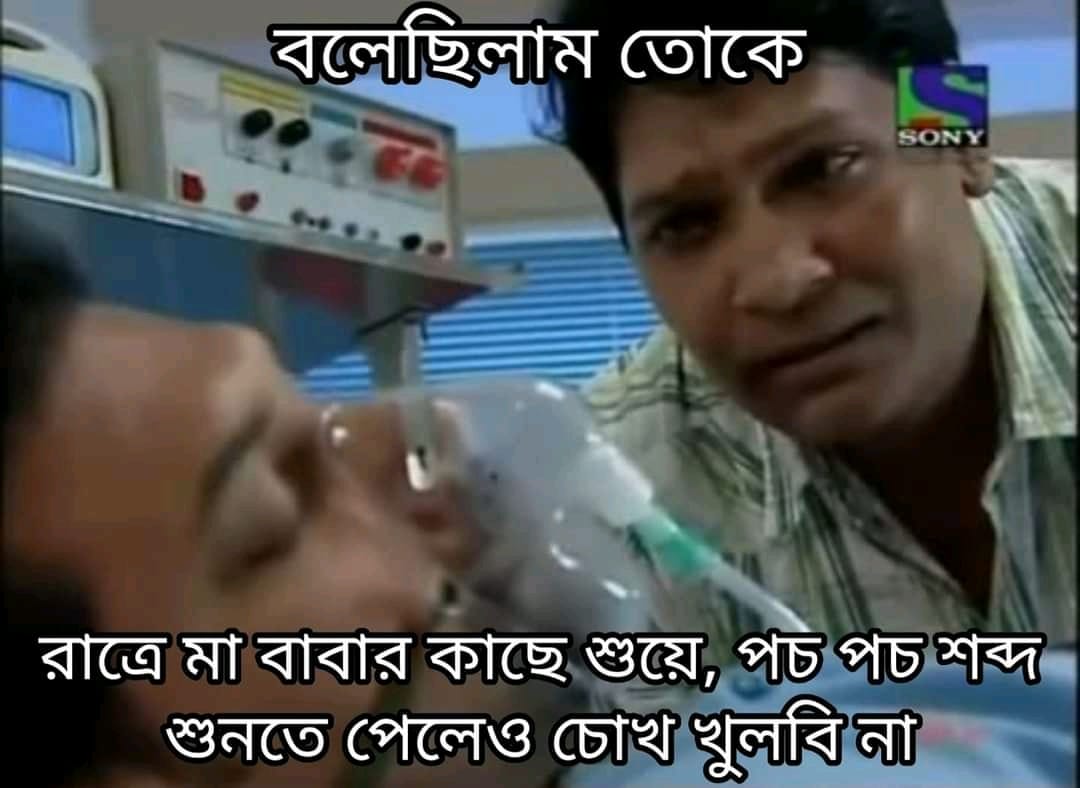
Caption: বলেছিলাম তোকে   রাত্রে মা বাবার কাছে শুয়ে , পচ পচ শব্দ শুনতে পেলেও চোখ খুলবি না
Label: non-hate